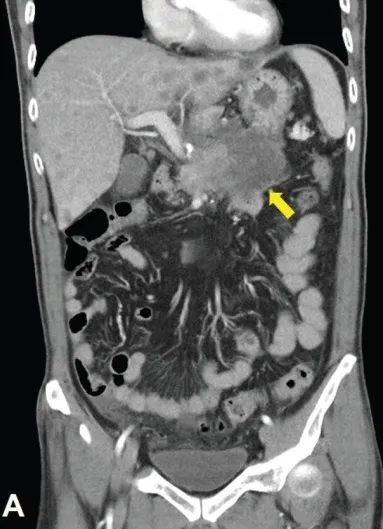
CT scan of the abdomen, coronal view. A. June 8, 2019. Yellow arrow: the huge gastric tumour.
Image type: radiology (ct)